Question: I am combining two queries and I am using UNION to combine these two result sets.
'''
SELECT * FROM (SELECT bsb.ID AS order_item_id, bsb.NAME AS order_item_name, 'line_item' AS order_item_type, bsb.ORDER_ID AS order_id
FROM b_sale_basket bsb
WHERE bsb.ORDER_ID IN (810, 255)
UNION
'''
'''
SELECT bso.ID AS order_item_id, bsd.NAME AS order_item_name,
'shipping' AS order_item_type, bso.ID AS order_id FROM b_sale_order bso
LEFT OUTER JOIN b_sale_delivery bsd ON bso.DELIVERY_ID = bsd.ID
WHERE bso.ID IN (255, 810)) order_union_result
'''
The results of these two queries are good and looks like this:

I tried putting a ORDER BY clause at the end of the second query so that after all ordered_items there is a
'''
UNION
SELECT bso.ID AS order_item_id, bsd.NAME AS order_item_name, 'shipping' AS order_item_type, bso.ID AS order_id
FROM b_sale_order bso
LEFT OUTER JOIN b_sale_delivery bsd ON bso.DELIVERY_ID = bsd.ID
WHERE bso.ID IN (255, 810)) order_union_result ORDER by bso.ID
'''
But it prompts me with an error of:
The result should look like this:
<URL>
Note: I want to sort the rows so that after all ordered items are, there is a shipping row below them
Kindly help me. Thank you for any help is appreciated
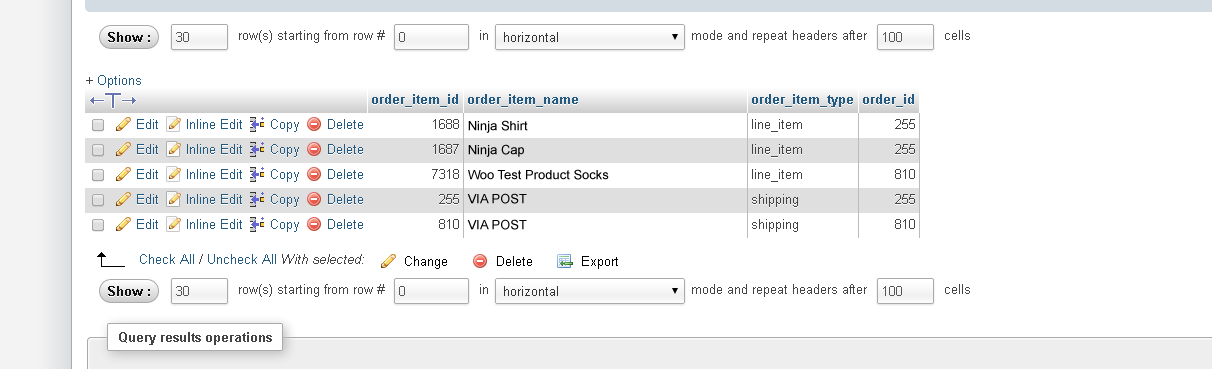
Answer: Use 'order_id' instead of 'bso.ID'. This should solve your problem.